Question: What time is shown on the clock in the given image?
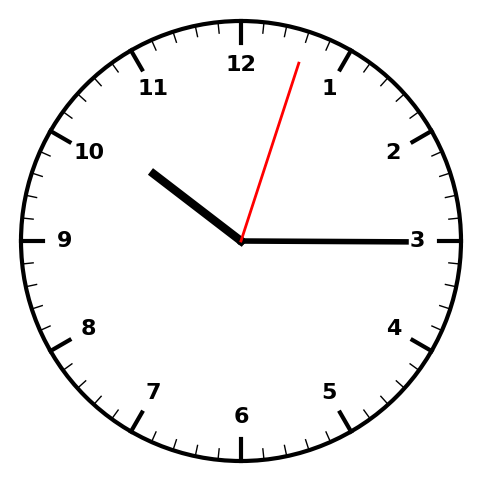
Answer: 10:15:03